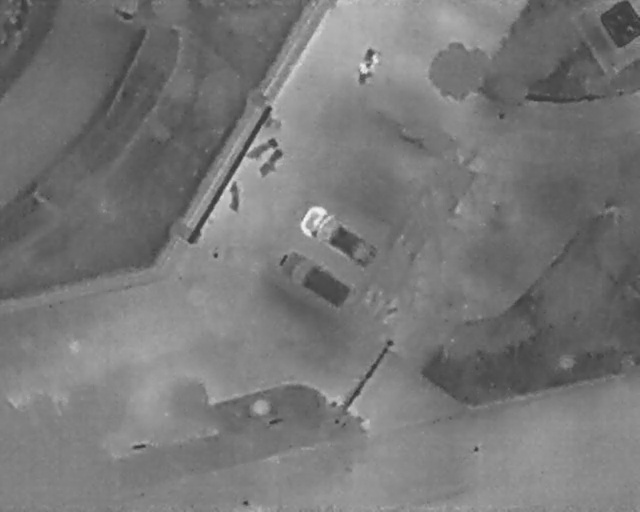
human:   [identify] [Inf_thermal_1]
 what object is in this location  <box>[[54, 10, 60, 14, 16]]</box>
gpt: <ref>1 large bicycle at the top</ref>